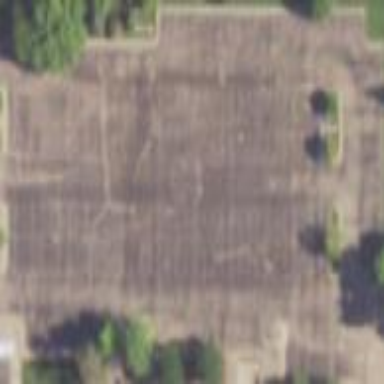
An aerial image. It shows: Parking area with surface.